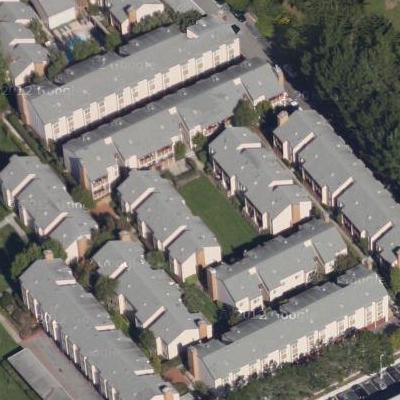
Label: fResident